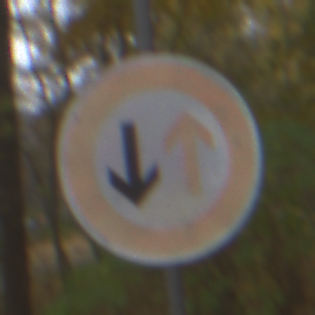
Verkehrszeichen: VorrangDesGegenverkehrs
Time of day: Midday
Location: Outdoor (Nature)
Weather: Overcast
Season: NotSpecified
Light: Natural